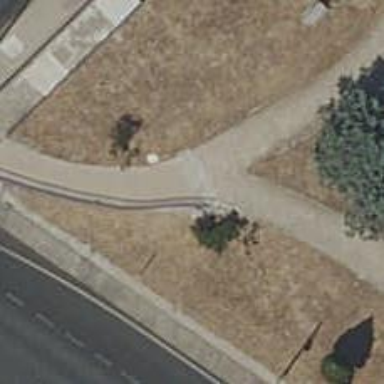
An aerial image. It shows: Sidewalk along the footway.